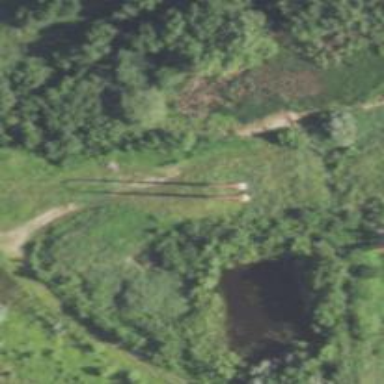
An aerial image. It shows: Power tower.